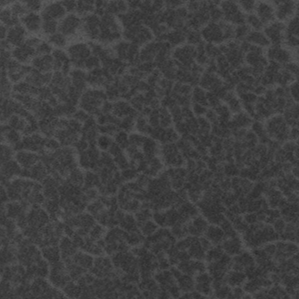
Label: frost